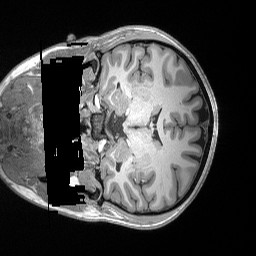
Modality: T1w
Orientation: coronal
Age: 24
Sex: female
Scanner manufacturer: siemens
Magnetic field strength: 3 T
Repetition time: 2.2 s
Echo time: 0.00169 s